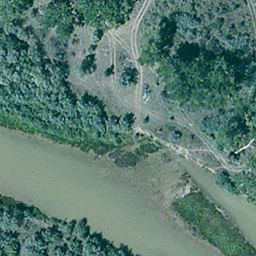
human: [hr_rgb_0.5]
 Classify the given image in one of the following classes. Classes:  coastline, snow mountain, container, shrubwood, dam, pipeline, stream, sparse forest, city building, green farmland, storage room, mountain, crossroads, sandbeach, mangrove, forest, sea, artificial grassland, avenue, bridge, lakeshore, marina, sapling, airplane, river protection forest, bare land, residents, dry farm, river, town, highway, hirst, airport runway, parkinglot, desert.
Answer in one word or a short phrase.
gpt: river